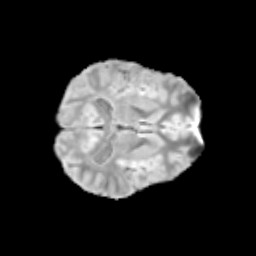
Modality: T2w
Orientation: axial
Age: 11
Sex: male
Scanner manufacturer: siemens
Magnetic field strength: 3 T
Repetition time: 3.8 s
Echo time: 0.07 s